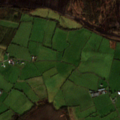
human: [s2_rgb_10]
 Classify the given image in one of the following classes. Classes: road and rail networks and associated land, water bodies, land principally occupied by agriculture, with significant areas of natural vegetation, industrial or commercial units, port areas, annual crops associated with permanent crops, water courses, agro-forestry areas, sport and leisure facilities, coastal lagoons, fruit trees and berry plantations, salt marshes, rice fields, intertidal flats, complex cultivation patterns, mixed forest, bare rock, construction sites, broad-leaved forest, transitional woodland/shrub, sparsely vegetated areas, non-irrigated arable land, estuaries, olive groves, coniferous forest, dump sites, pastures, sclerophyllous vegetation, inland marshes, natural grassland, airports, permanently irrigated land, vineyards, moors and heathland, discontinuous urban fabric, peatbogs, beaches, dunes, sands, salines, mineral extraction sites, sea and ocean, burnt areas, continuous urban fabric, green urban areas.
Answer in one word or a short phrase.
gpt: pastures, peatbogs